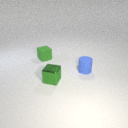
small green metal cube in front of small green rubber cube